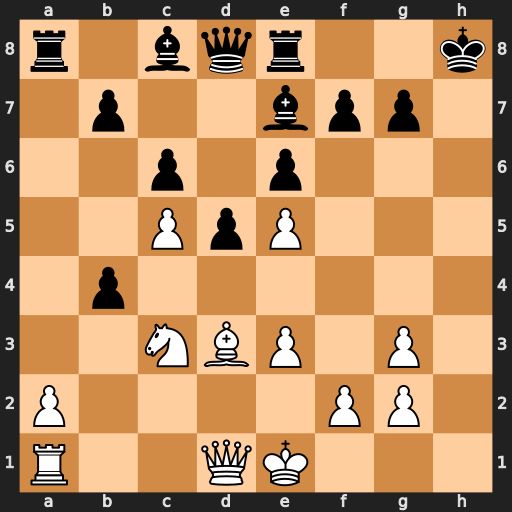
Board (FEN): r1bqr2k/1p2bpp1/2p1p3/2PpP3/1p6/2NBP1P1/P4PP1/R2QK3
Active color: w
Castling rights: Q
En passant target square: -
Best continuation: Qh5+ Kg8 Qh7+ Kf8 Qh8#